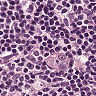
Metastatic tissue present: no